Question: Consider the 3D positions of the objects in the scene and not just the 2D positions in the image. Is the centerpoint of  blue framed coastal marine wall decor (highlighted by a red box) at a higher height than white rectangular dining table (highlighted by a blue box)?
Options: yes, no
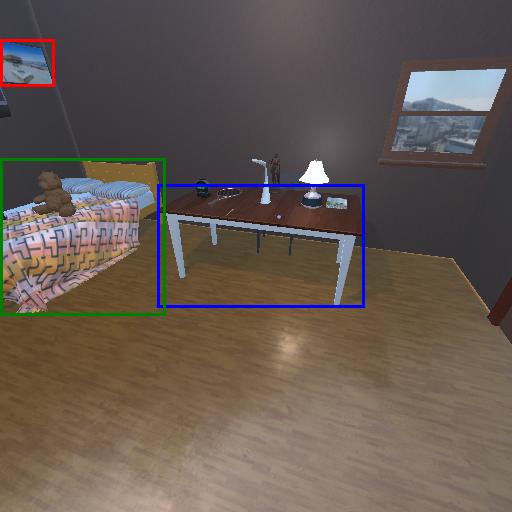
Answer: yes